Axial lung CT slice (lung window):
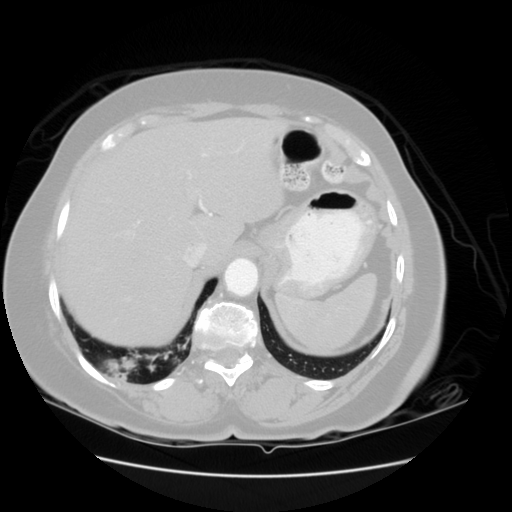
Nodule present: no